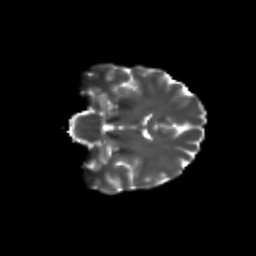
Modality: T2w
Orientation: coronal
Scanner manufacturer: siemens
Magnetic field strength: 3 T
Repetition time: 9.2 s
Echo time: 0.084 s